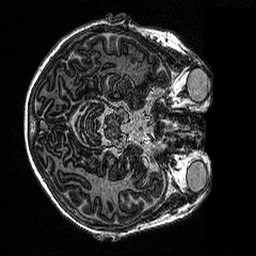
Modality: MP2RAGE
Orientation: axial
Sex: female
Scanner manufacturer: siemens
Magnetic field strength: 3 T
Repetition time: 5 s
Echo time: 0.00292 s